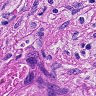
Metastatic tissue present: yes